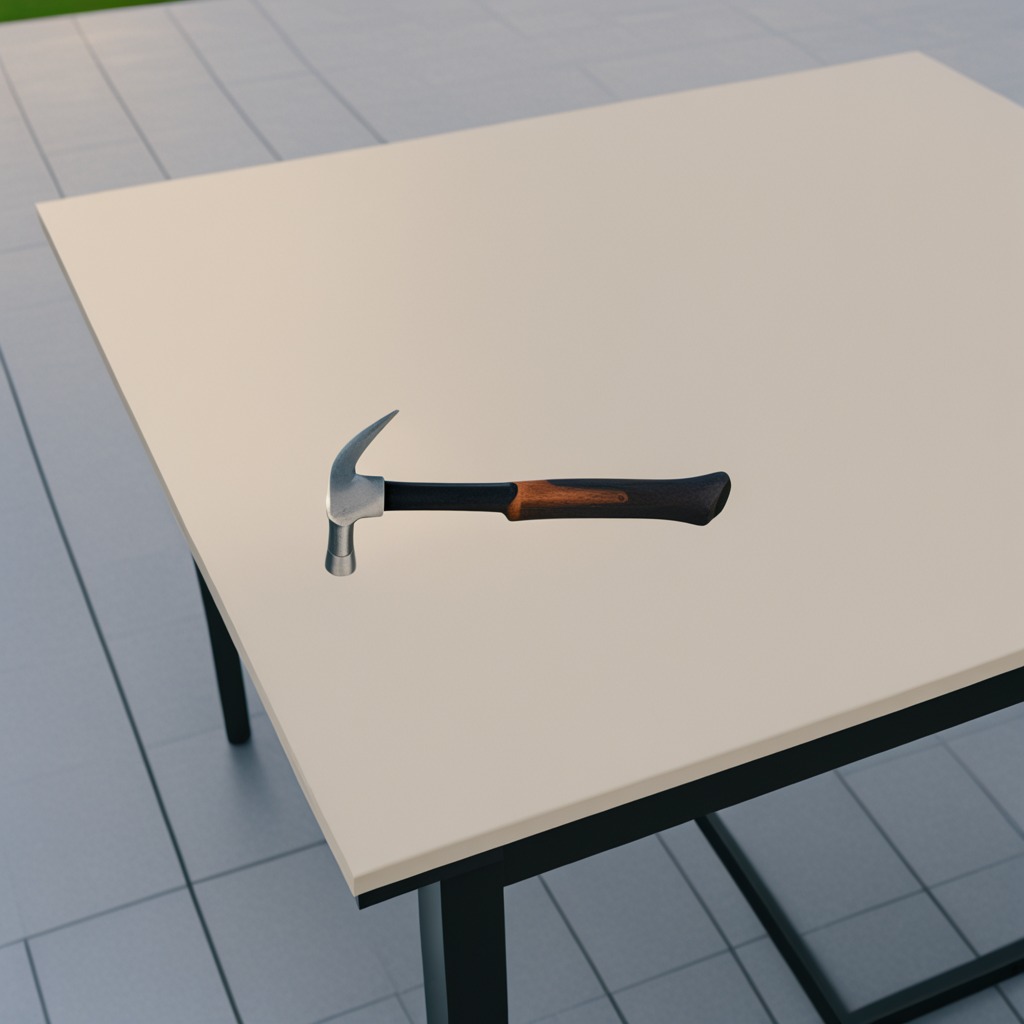
A hammer lies on the table.